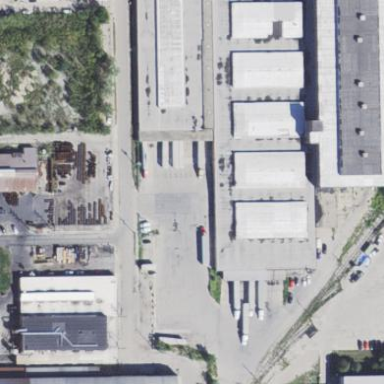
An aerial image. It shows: Industrial building being used for industrial purposes.